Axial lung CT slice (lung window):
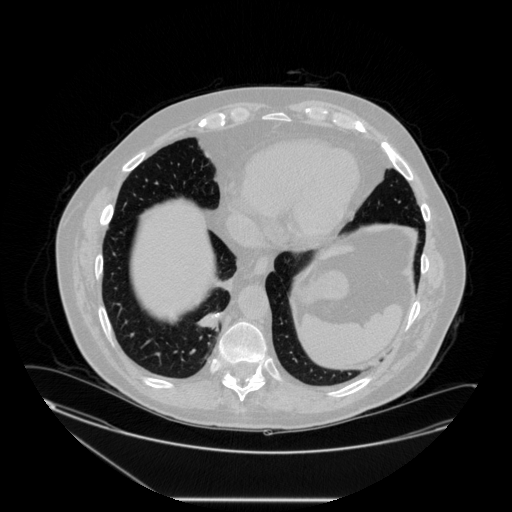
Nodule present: no